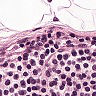
Metastatic tissue present: no